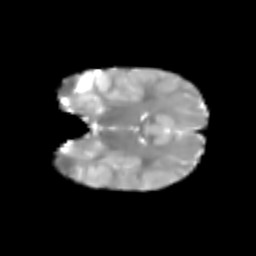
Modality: T2w
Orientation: coronal
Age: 6
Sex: male
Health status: healthy